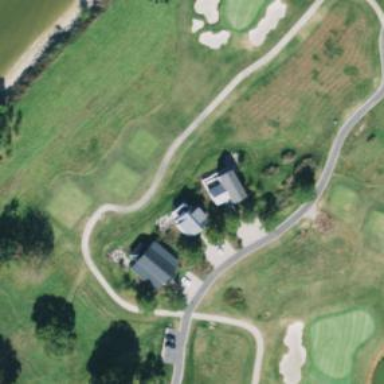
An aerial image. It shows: Path used for both walking and golf.